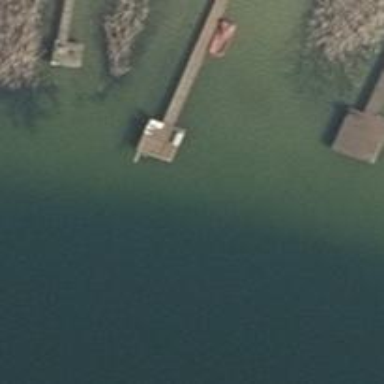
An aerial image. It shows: Man-made pier.